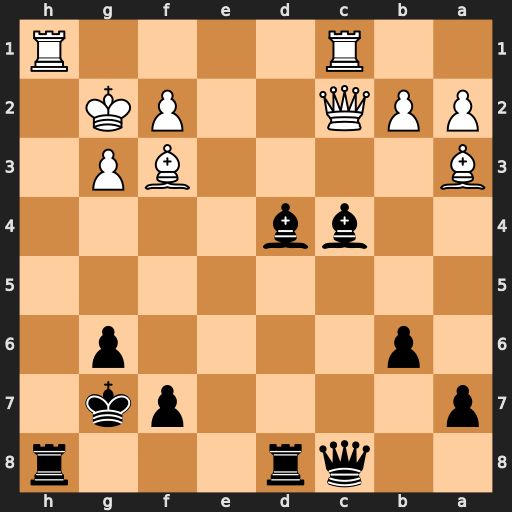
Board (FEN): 2qr3r/p4pk1/1p4p1/8/2bb4/B4BP1/PPQ2PK1/2R4R
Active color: b
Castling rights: -
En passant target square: -
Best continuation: Rxh1 Rxh1 Bf1+ Rxf1 Qxc2